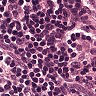
Metastatic tissue present: no